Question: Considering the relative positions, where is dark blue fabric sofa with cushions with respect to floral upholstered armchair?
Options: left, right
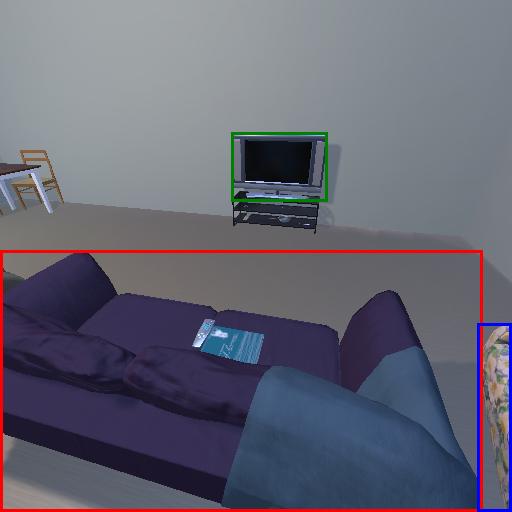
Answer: left